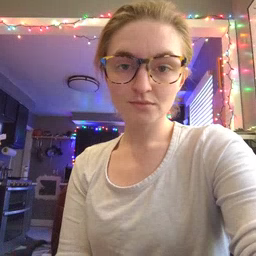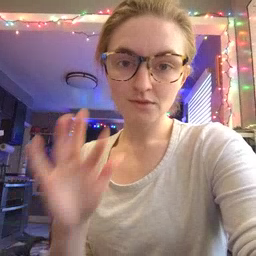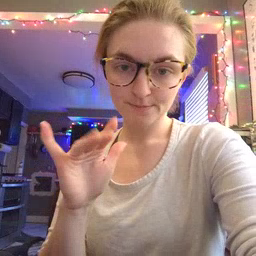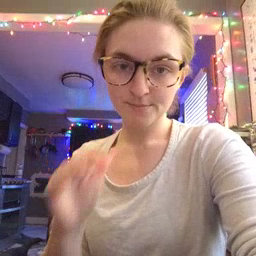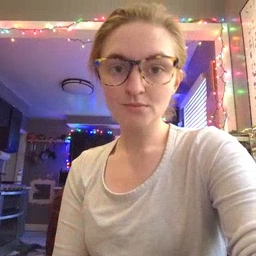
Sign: finger